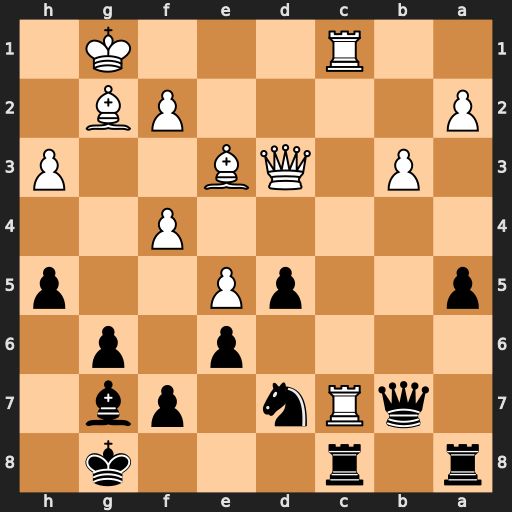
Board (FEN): r1r3k1/1qRn1pb1/4p1p1/p2pP2p/5P2/1P1QB2P/P4PB1/2R3K1
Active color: b
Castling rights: -
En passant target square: -
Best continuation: Rxc7 Rxc7 Qxc7